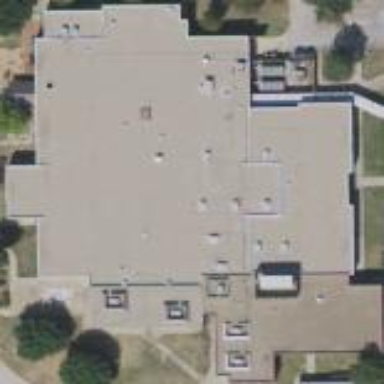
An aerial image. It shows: School building.